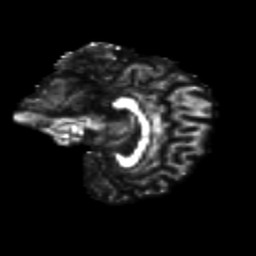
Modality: FA
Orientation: sagittal
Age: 43
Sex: female
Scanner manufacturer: siemens
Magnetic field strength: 3 T
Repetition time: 8.6 s
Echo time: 0.095 s